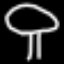
Label: mushroom